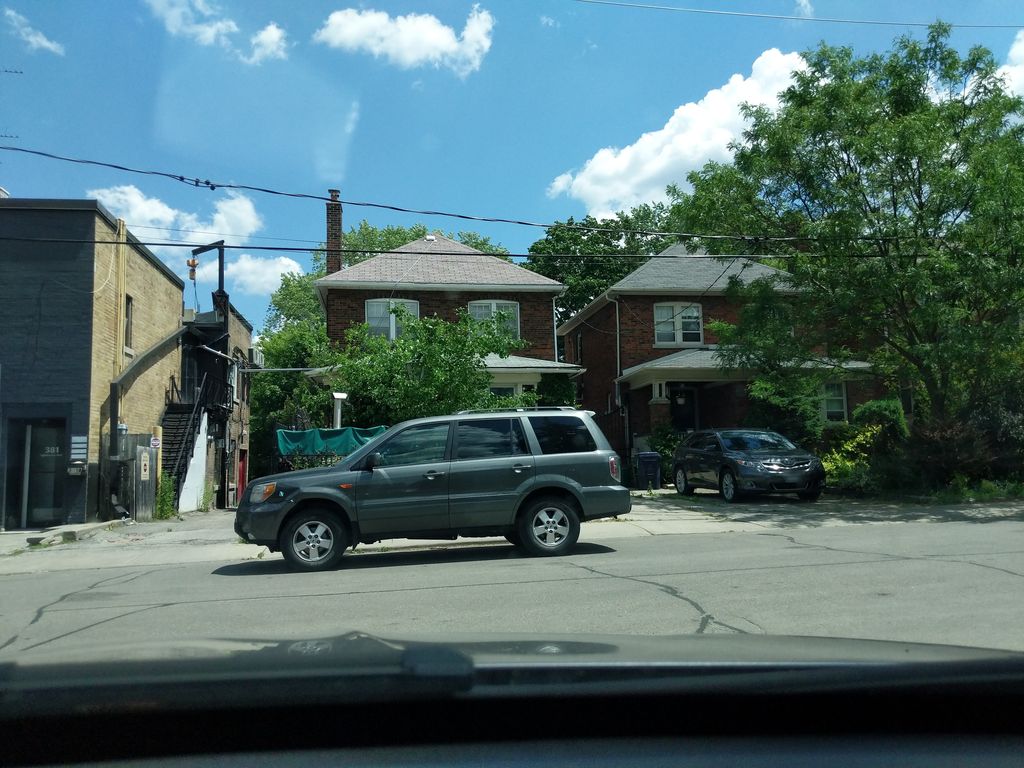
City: toronto